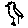
Label: bird